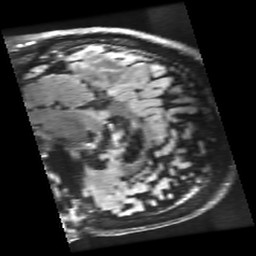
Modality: FLAIR
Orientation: sagittal
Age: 62
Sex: male
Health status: healthy
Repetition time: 12 s
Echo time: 0.09782 s